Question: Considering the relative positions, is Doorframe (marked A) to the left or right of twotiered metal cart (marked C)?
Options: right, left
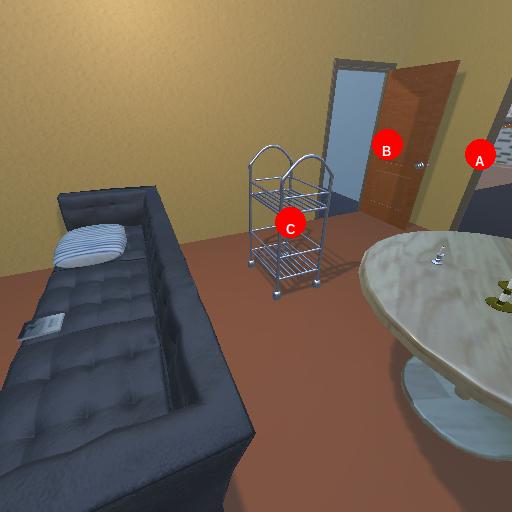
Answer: right